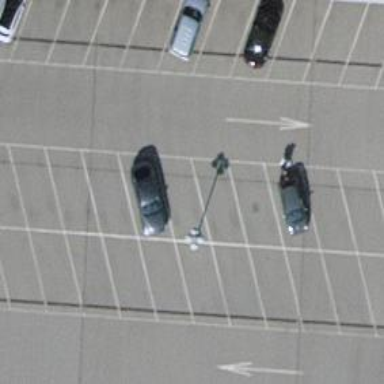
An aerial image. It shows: Multi-storey parking facility.